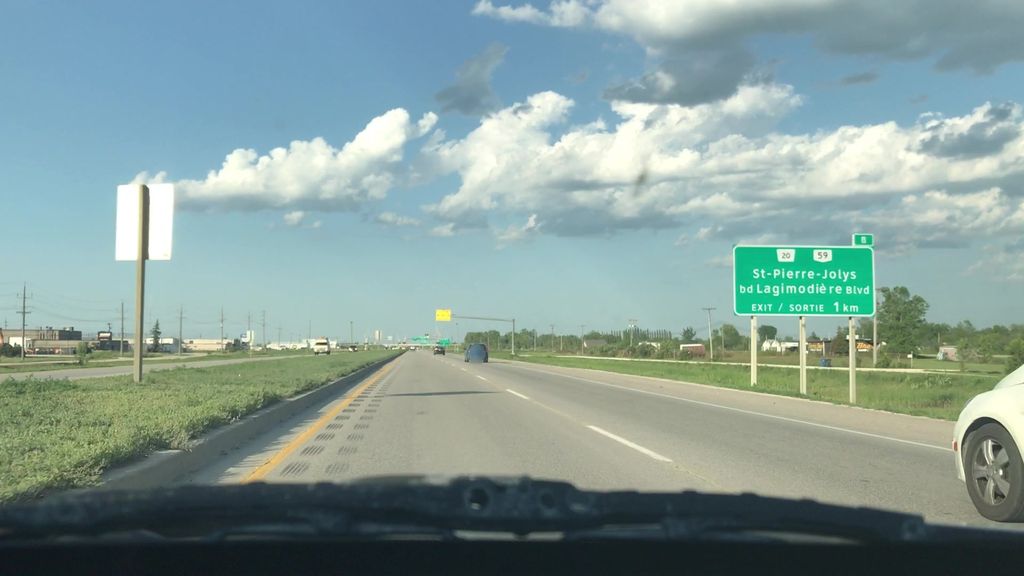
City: winnipeg